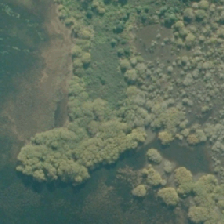
Land cover: broadleaved_indigenous_hardwood